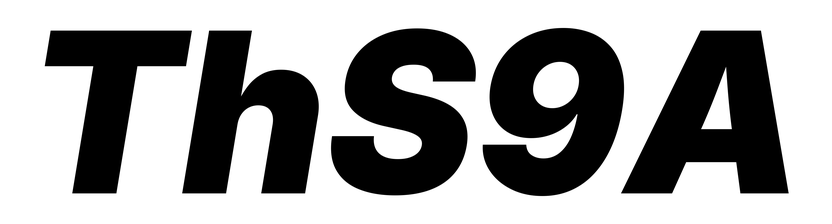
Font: Inter-Italic_Black_Italic